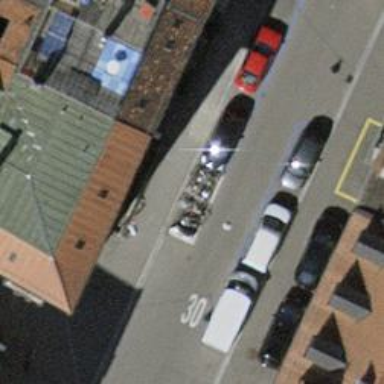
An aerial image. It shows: Bicycle parking area with stands.